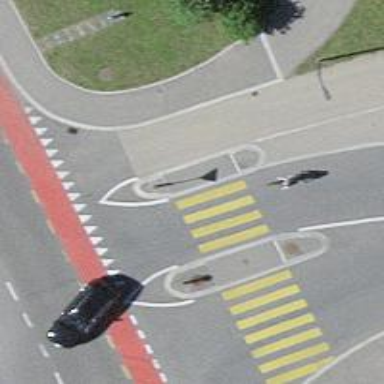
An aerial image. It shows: Uncontrolled zebra crossing with central island.